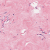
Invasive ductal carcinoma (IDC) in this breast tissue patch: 0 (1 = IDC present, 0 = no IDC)